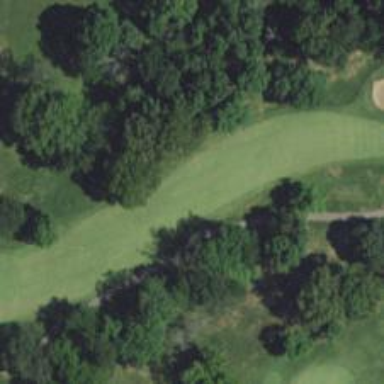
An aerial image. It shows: View of golf hole.